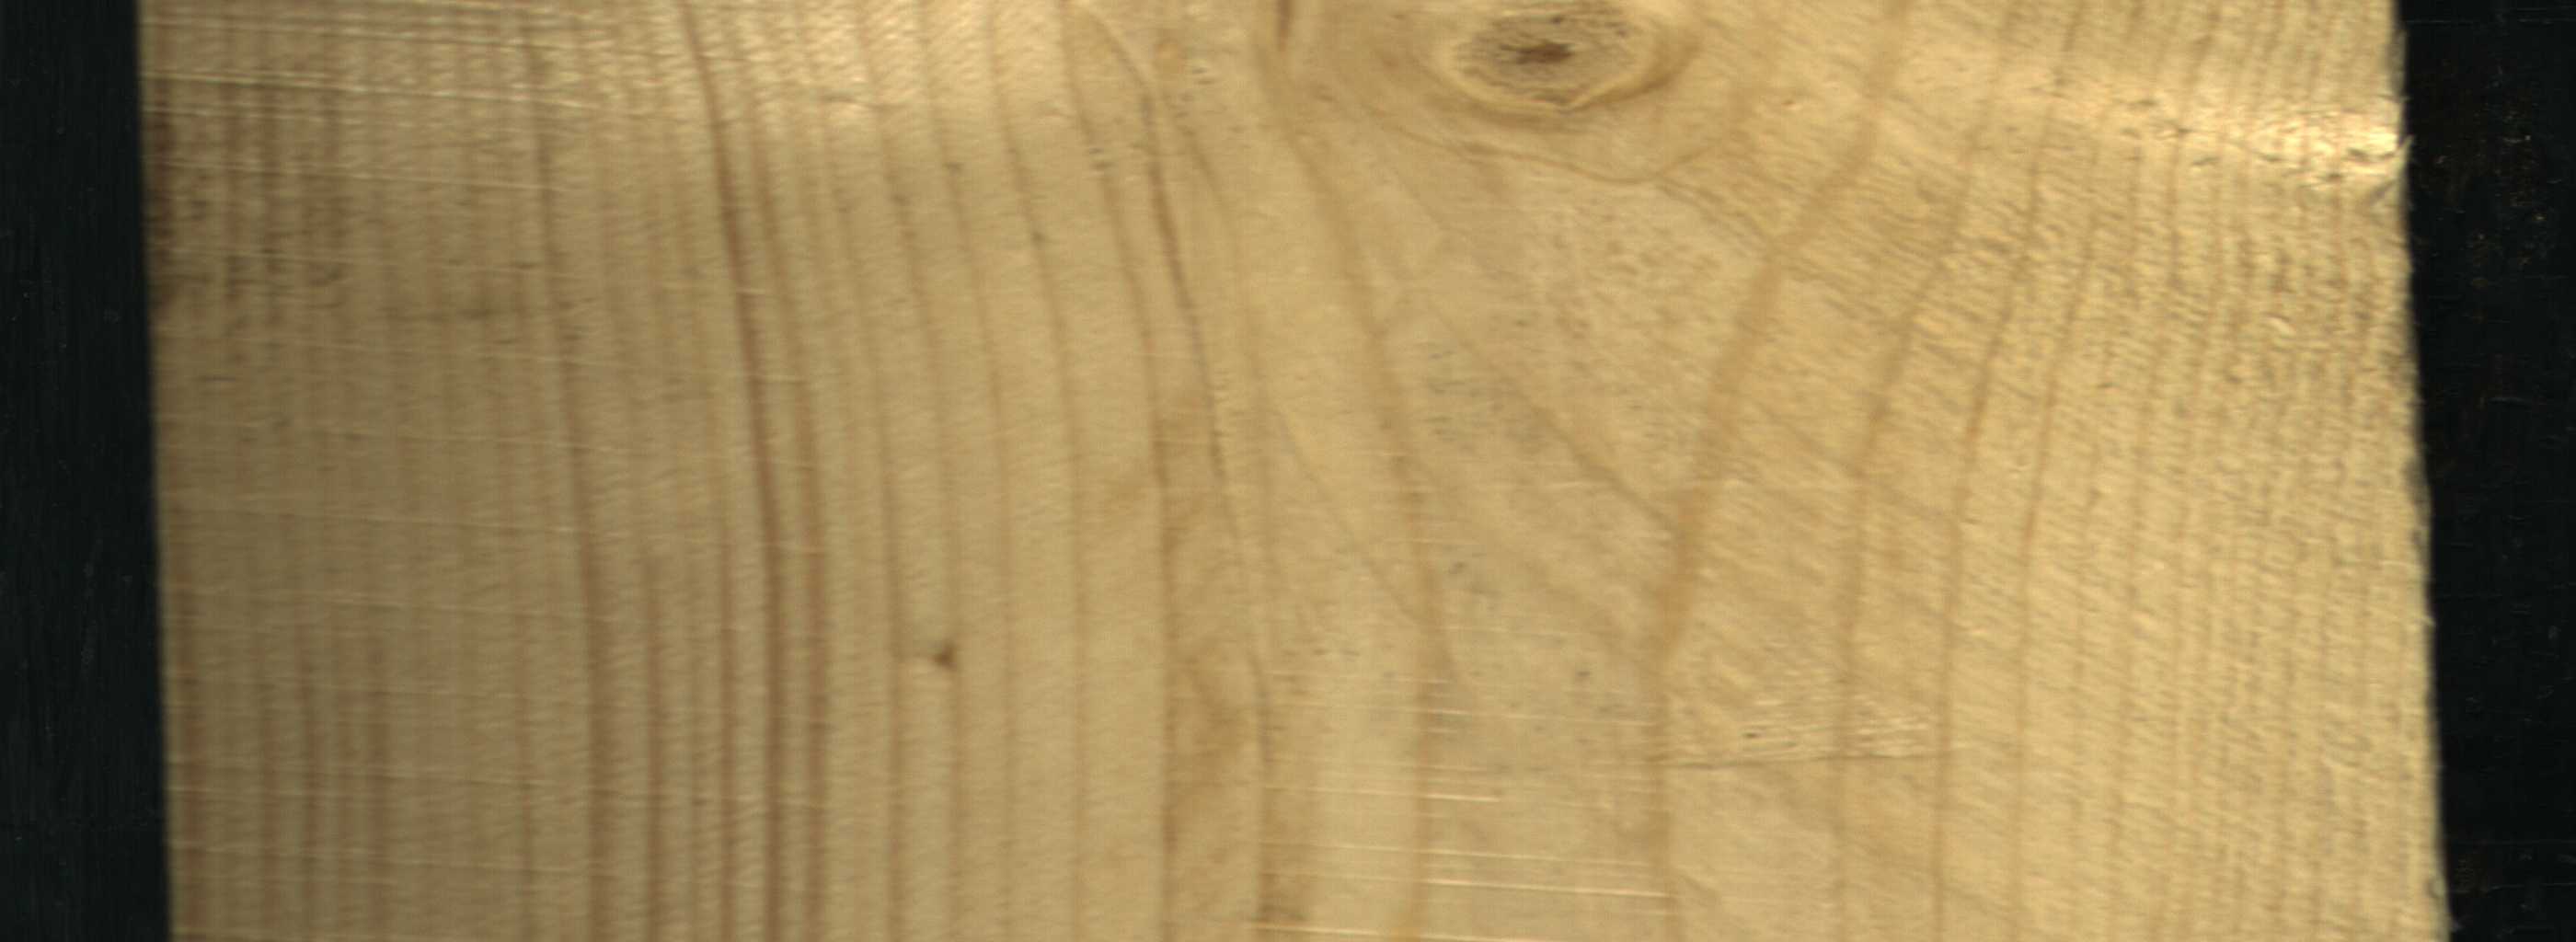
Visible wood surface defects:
Live_Knot